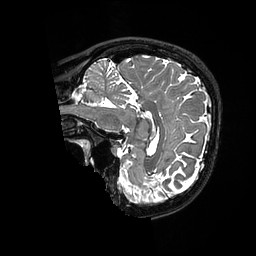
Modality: T2w
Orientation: sagittal
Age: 28
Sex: female
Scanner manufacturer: ge
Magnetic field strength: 3 T
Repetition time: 3.202 s
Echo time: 0.06609 s